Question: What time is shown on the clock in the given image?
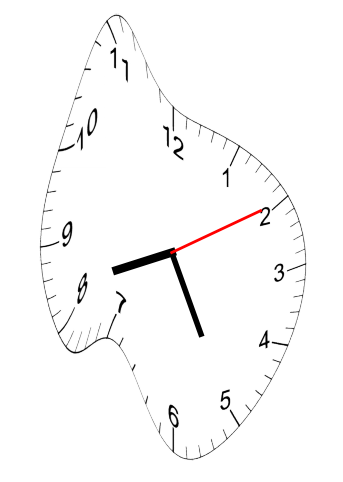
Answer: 08:25:10